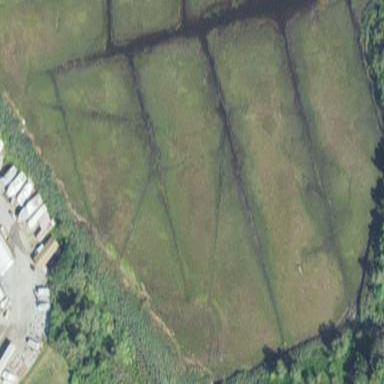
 categorized as Existing Preserved Open Space."